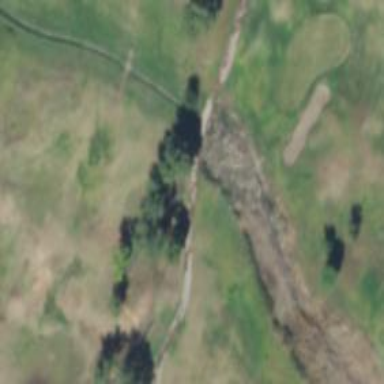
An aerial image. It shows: Rough grassy area used for golf.